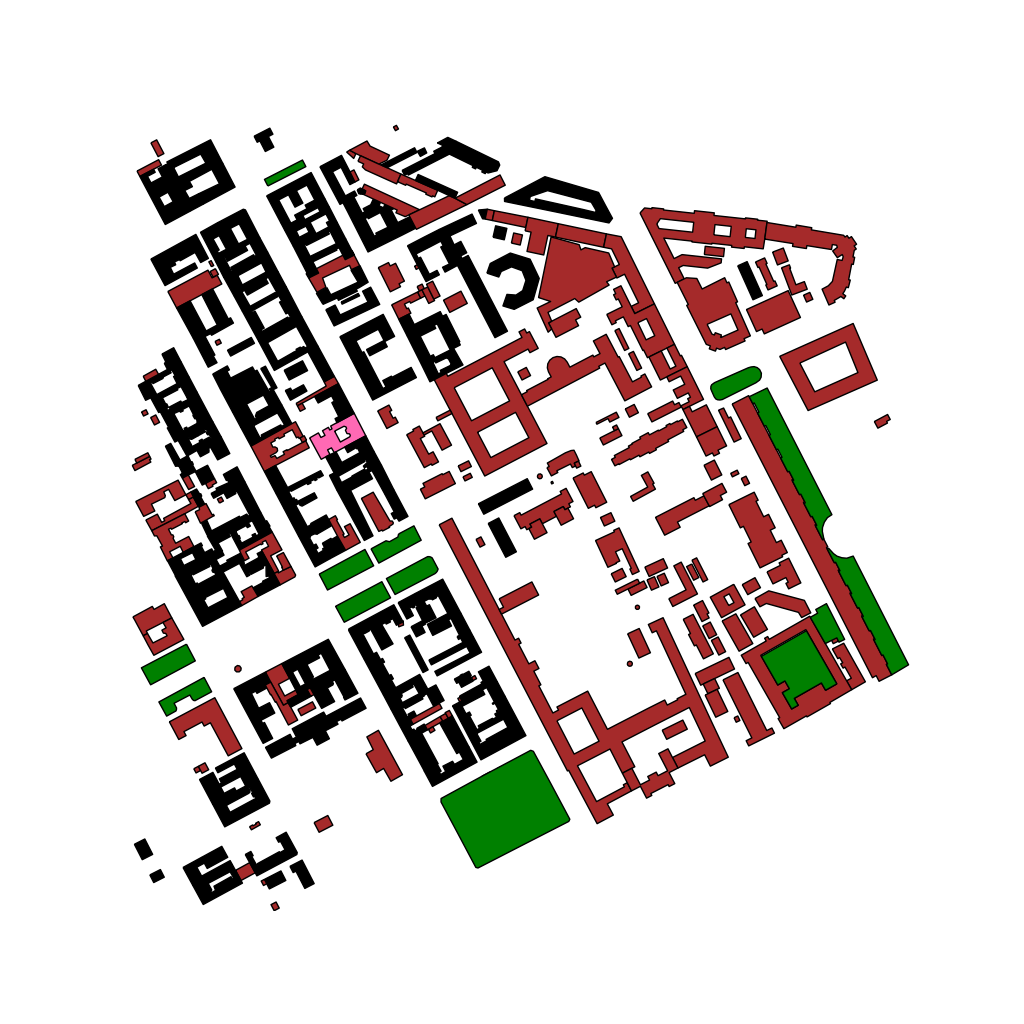
Tags: overhead vector_map, agriculture, business, industrial, recreation, residential, special, historical, modern, individual_rise, low_rise, medium_rise, density_1, Building, Facility, Park, Uni, 1.0 km²